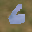
Label: 6